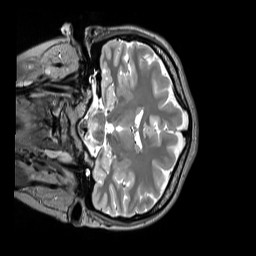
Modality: T2w
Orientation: coronal
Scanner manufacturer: siemens
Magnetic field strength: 3 T
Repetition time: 3.2 s
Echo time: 0.406 s